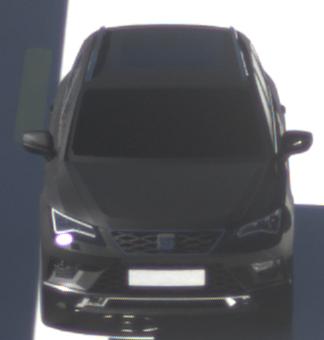
Make: SEAT
Model: Ateca 1.0 TSI Ecomotive
Detailed model: Ateca (5FP)
Model produced from: 2016/08
Model produced until: 2018/08
Doors: 5
Color: black
Road condition: wet road
Daytime: morning or afternoon
Contrast: high contrast